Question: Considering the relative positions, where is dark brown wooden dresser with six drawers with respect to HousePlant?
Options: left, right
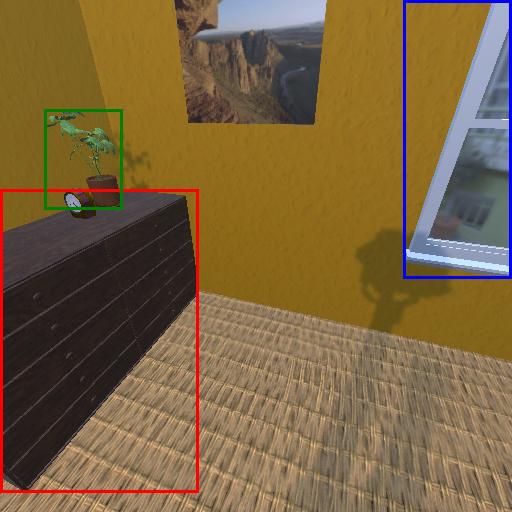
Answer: left